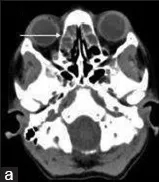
A 9-year-old boy presenting with headache and vertigo found to have frontal sinusitis and pneumocephalus. (a-c) Axial non-contrast CT images of the head demonstrate fluid attenuation within the bilateral ethmoid sinuses, frontal sinuses, and a small right frontal focus of pneumocephalus (arrows).
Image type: radiology (ct)